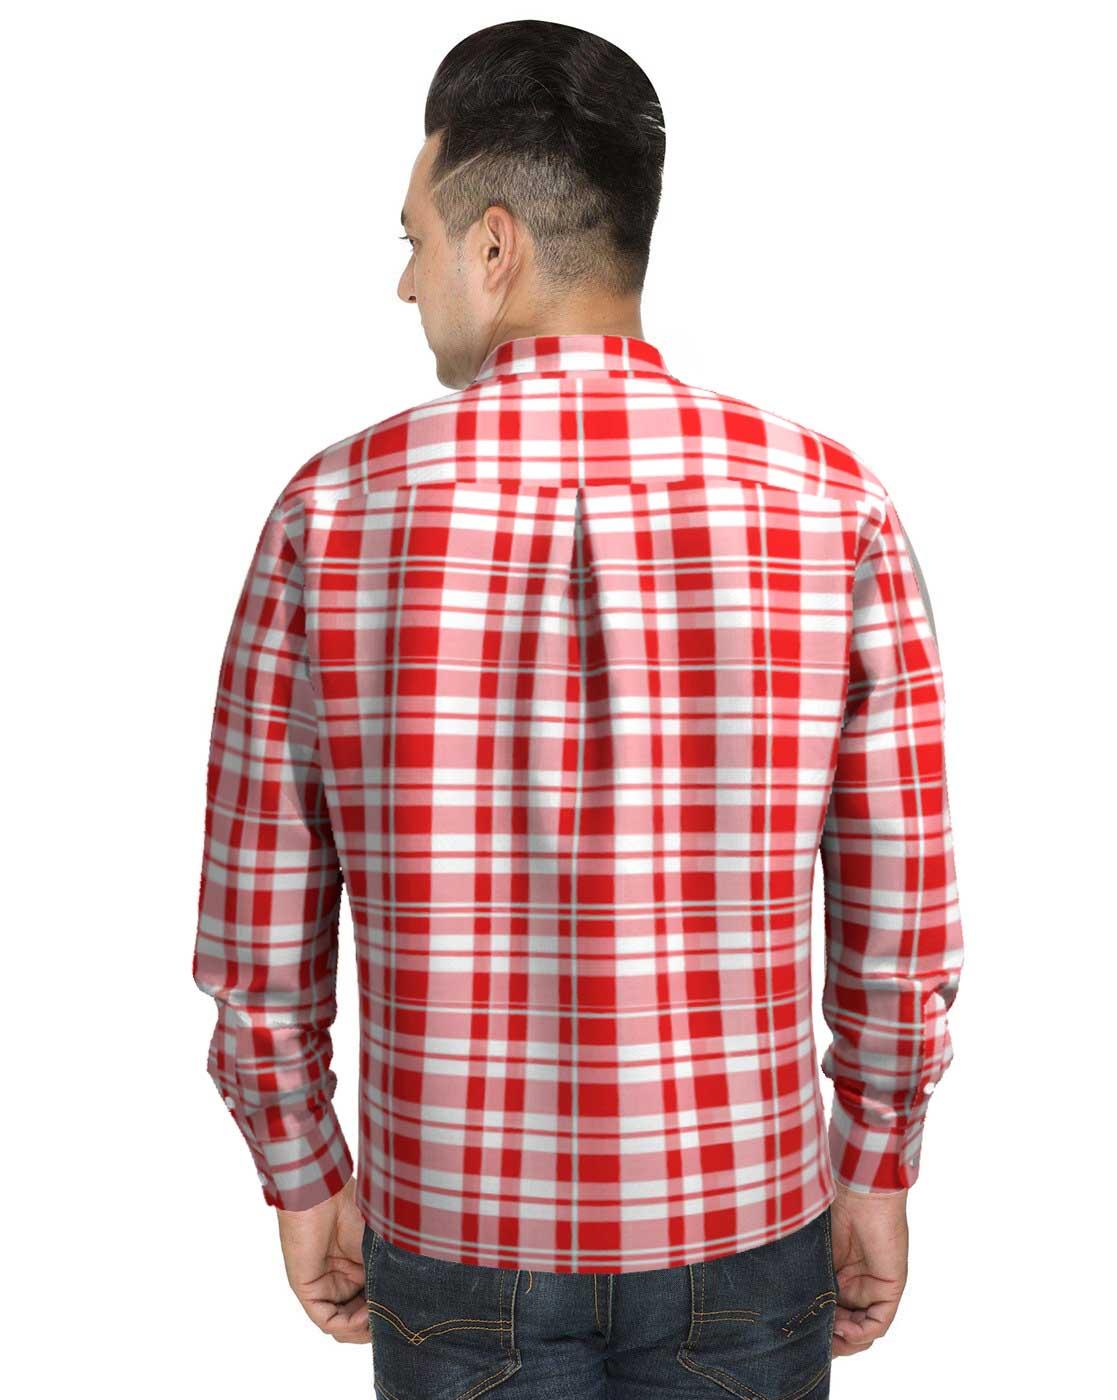
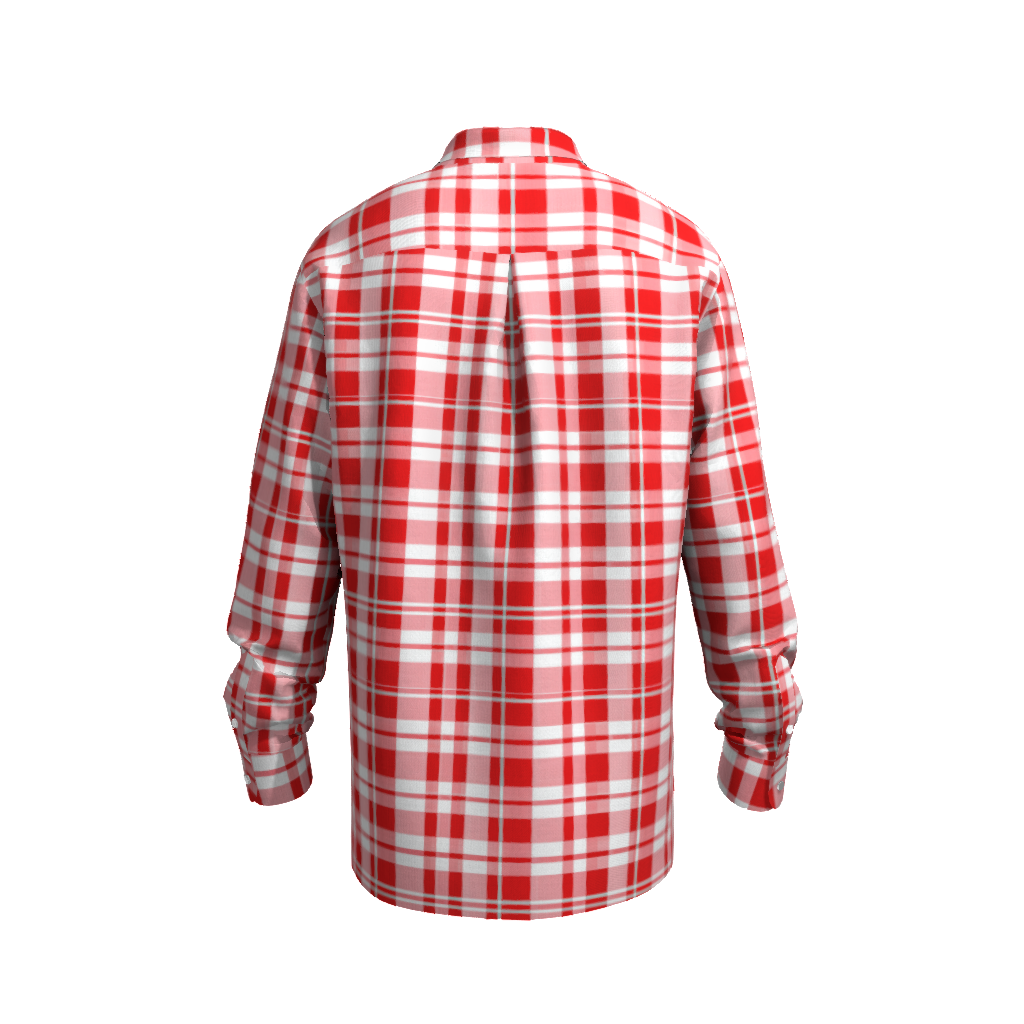
Clothing description: red white classic fit plaid button up tee